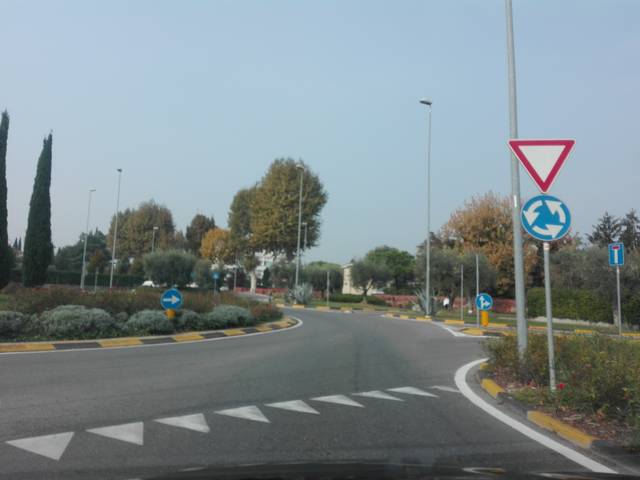
Region: Italy
Coordinates: 45.465, 10.612